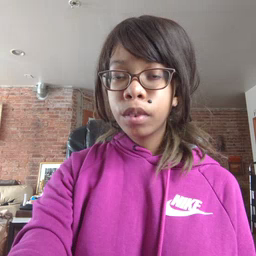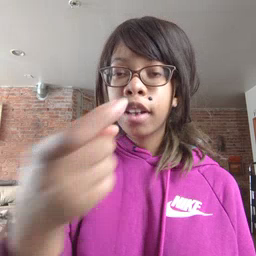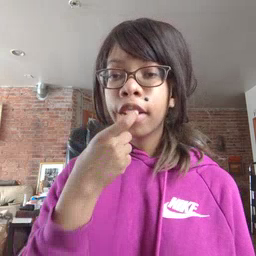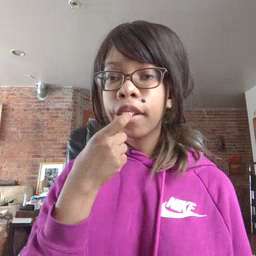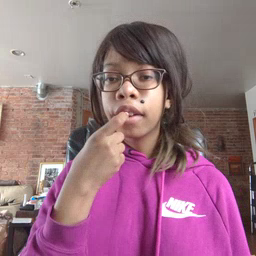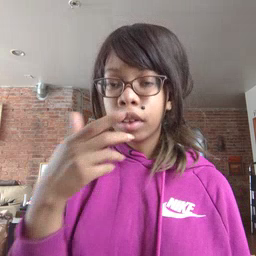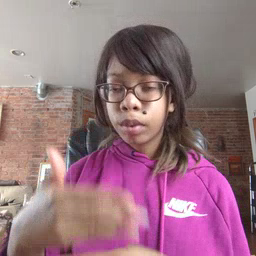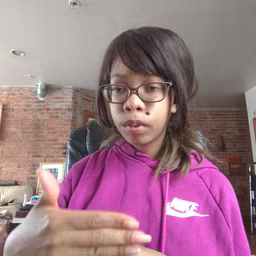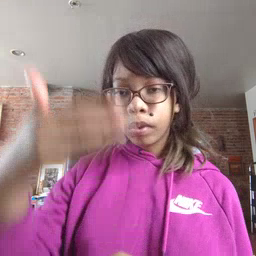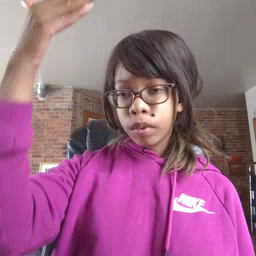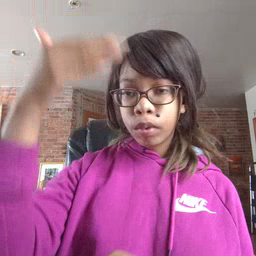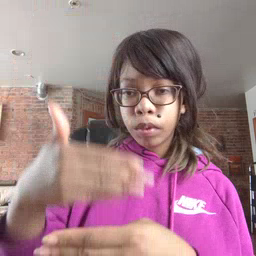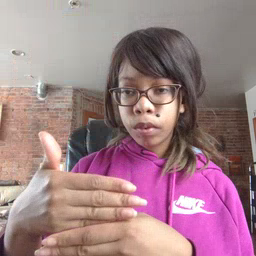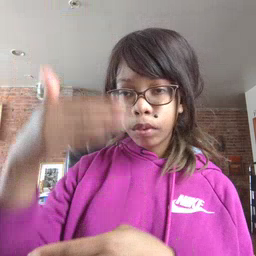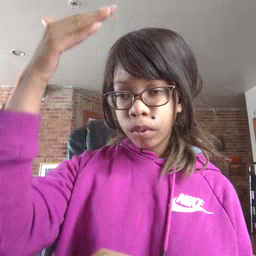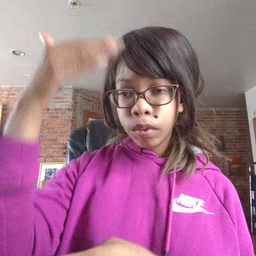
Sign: glasswindow